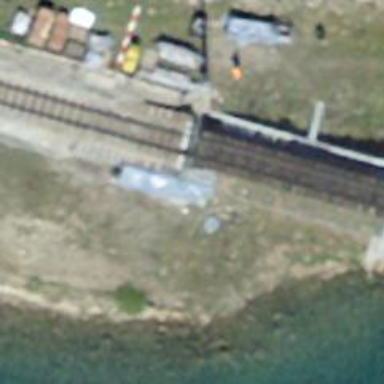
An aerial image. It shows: Narrow-gauge railway bridge with electrified contact line.